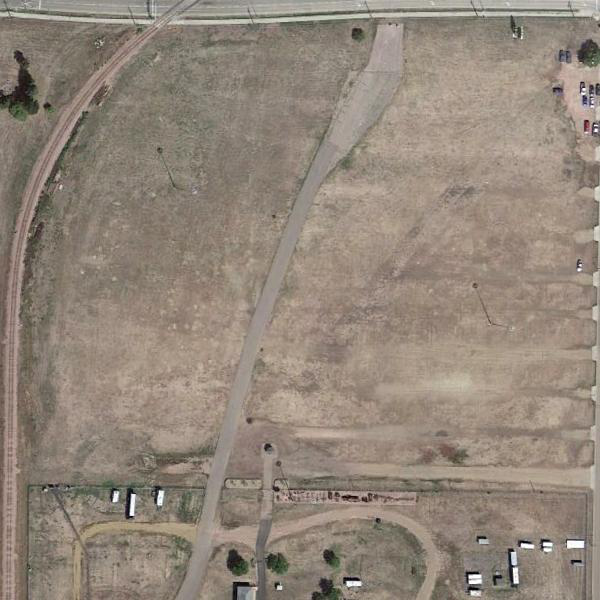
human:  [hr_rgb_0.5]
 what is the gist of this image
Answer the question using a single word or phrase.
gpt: bare land